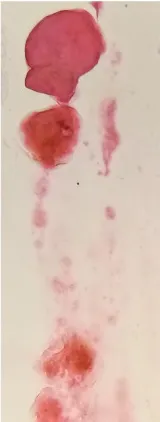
FNAC after RFA H&E.
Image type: pathology (h&e)